Question: I am very new to . I was reading about architecture and I am stuck with a concept.

In the image above,shouldn't the and the ? As the .
Thanks in advance.
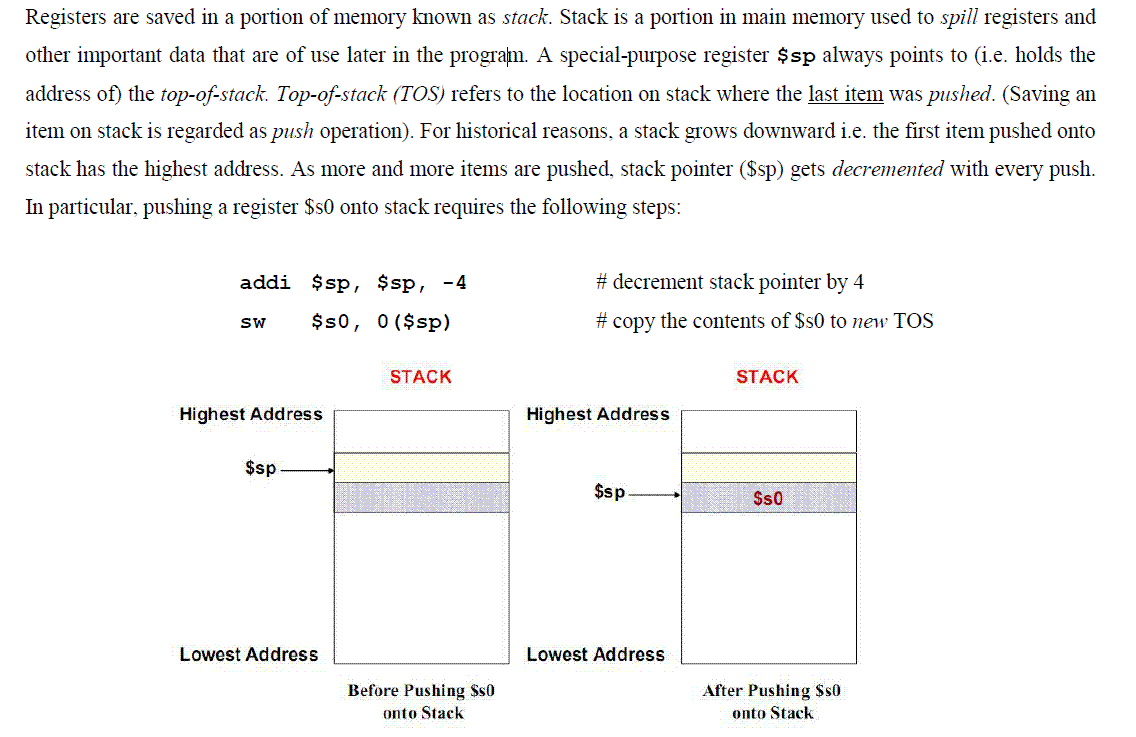
Answer: . Looking at that picture, the 'top' of the stack is towards the bottom, which has a lower address. The addresses are generated in , not ascending order.
It is called the as a stack is a LIFO (Last In First Out) structure - the last object added is the first one removed, and is therefore 'on top'.